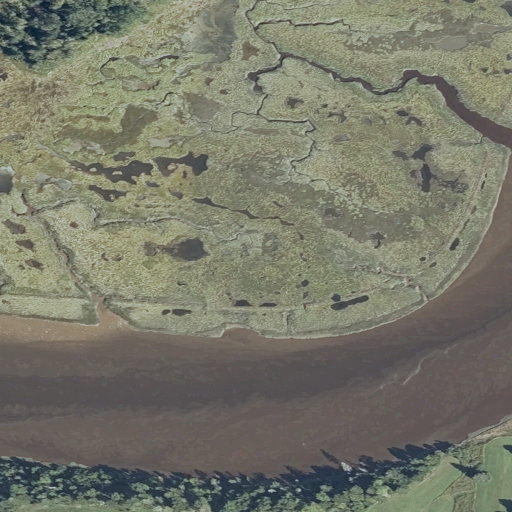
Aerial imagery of cape in Maine named Addison Point containing herbaceous wetlands, open water, mixed forest, low intensity development, medium intensity development, deciduous forest, and high intensity development